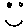
Label: smiley face